Aerial crown-view tile of a tropical tree (Barro Colorado Island, Panama), acquired 20240813:
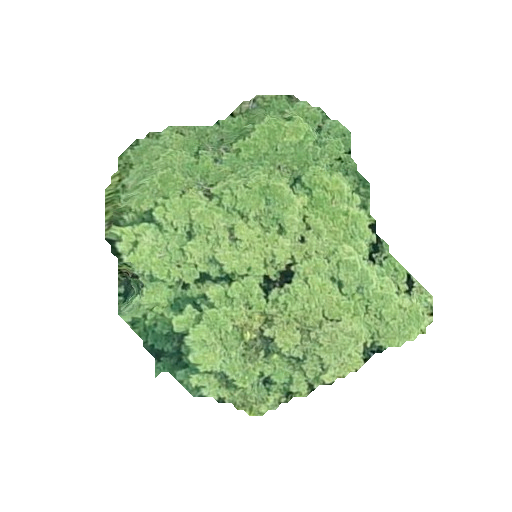
Species: Terminalia amazonia
GBIF accepted scientific name: Terminalia amazonica
Crown area: 107.454 m²